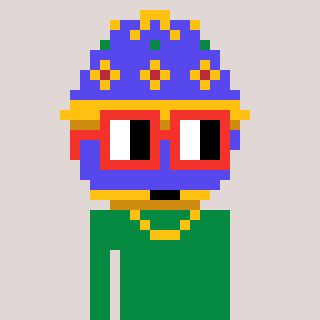
a pixel art character with square red glasses, a faberge-shaped head and a green-colored body on a warm background